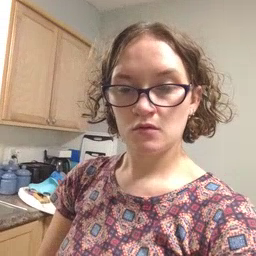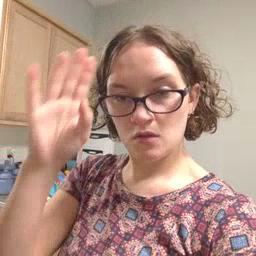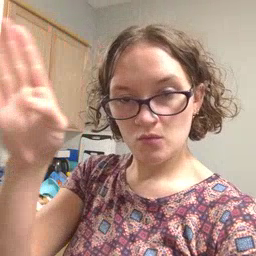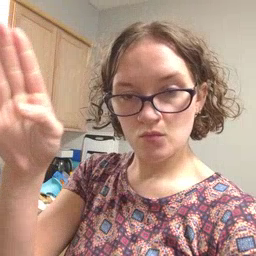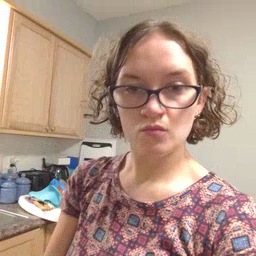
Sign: hello